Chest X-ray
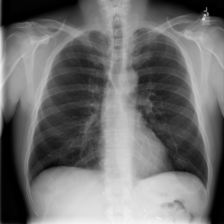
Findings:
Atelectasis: negative
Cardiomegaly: negative
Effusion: negative
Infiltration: negative
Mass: negative
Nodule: negative
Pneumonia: negative
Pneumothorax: negative
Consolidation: negative
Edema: negative
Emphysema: negative
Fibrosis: negative
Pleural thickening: negative
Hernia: negative